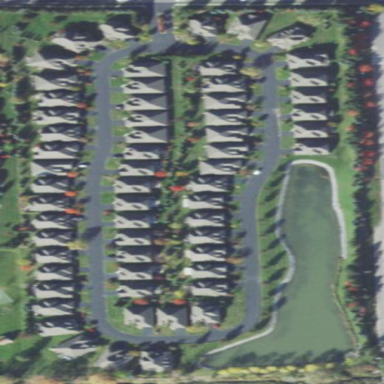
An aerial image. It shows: Condominium in residential area.